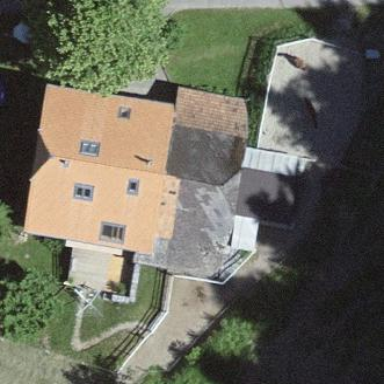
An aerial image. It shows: Farm building.